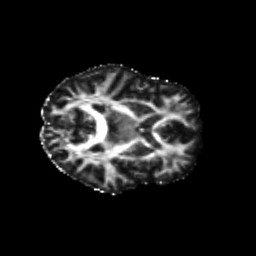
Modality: FA
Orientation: axial
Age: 27
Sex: female
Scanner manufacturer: siemens
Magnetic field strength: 3 T
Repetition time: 8.6 s
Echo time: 0.095 s